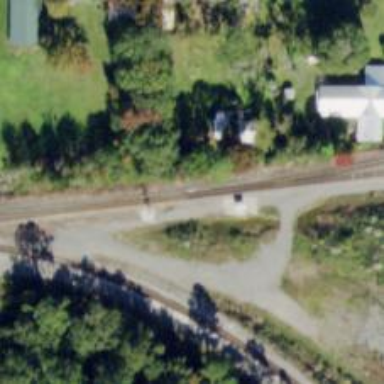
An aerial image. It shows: Abandoned railway.